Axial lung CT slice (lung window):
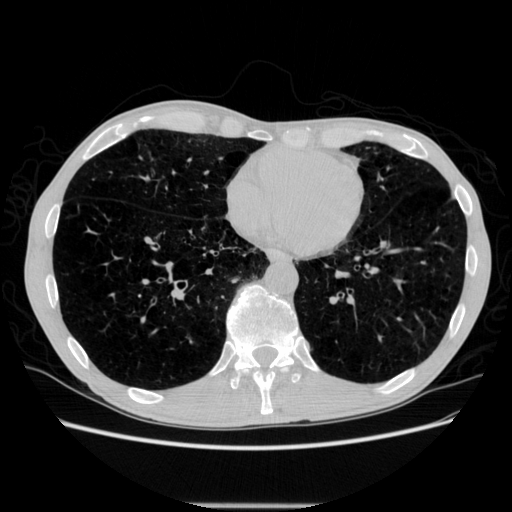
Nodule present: no